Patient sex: M
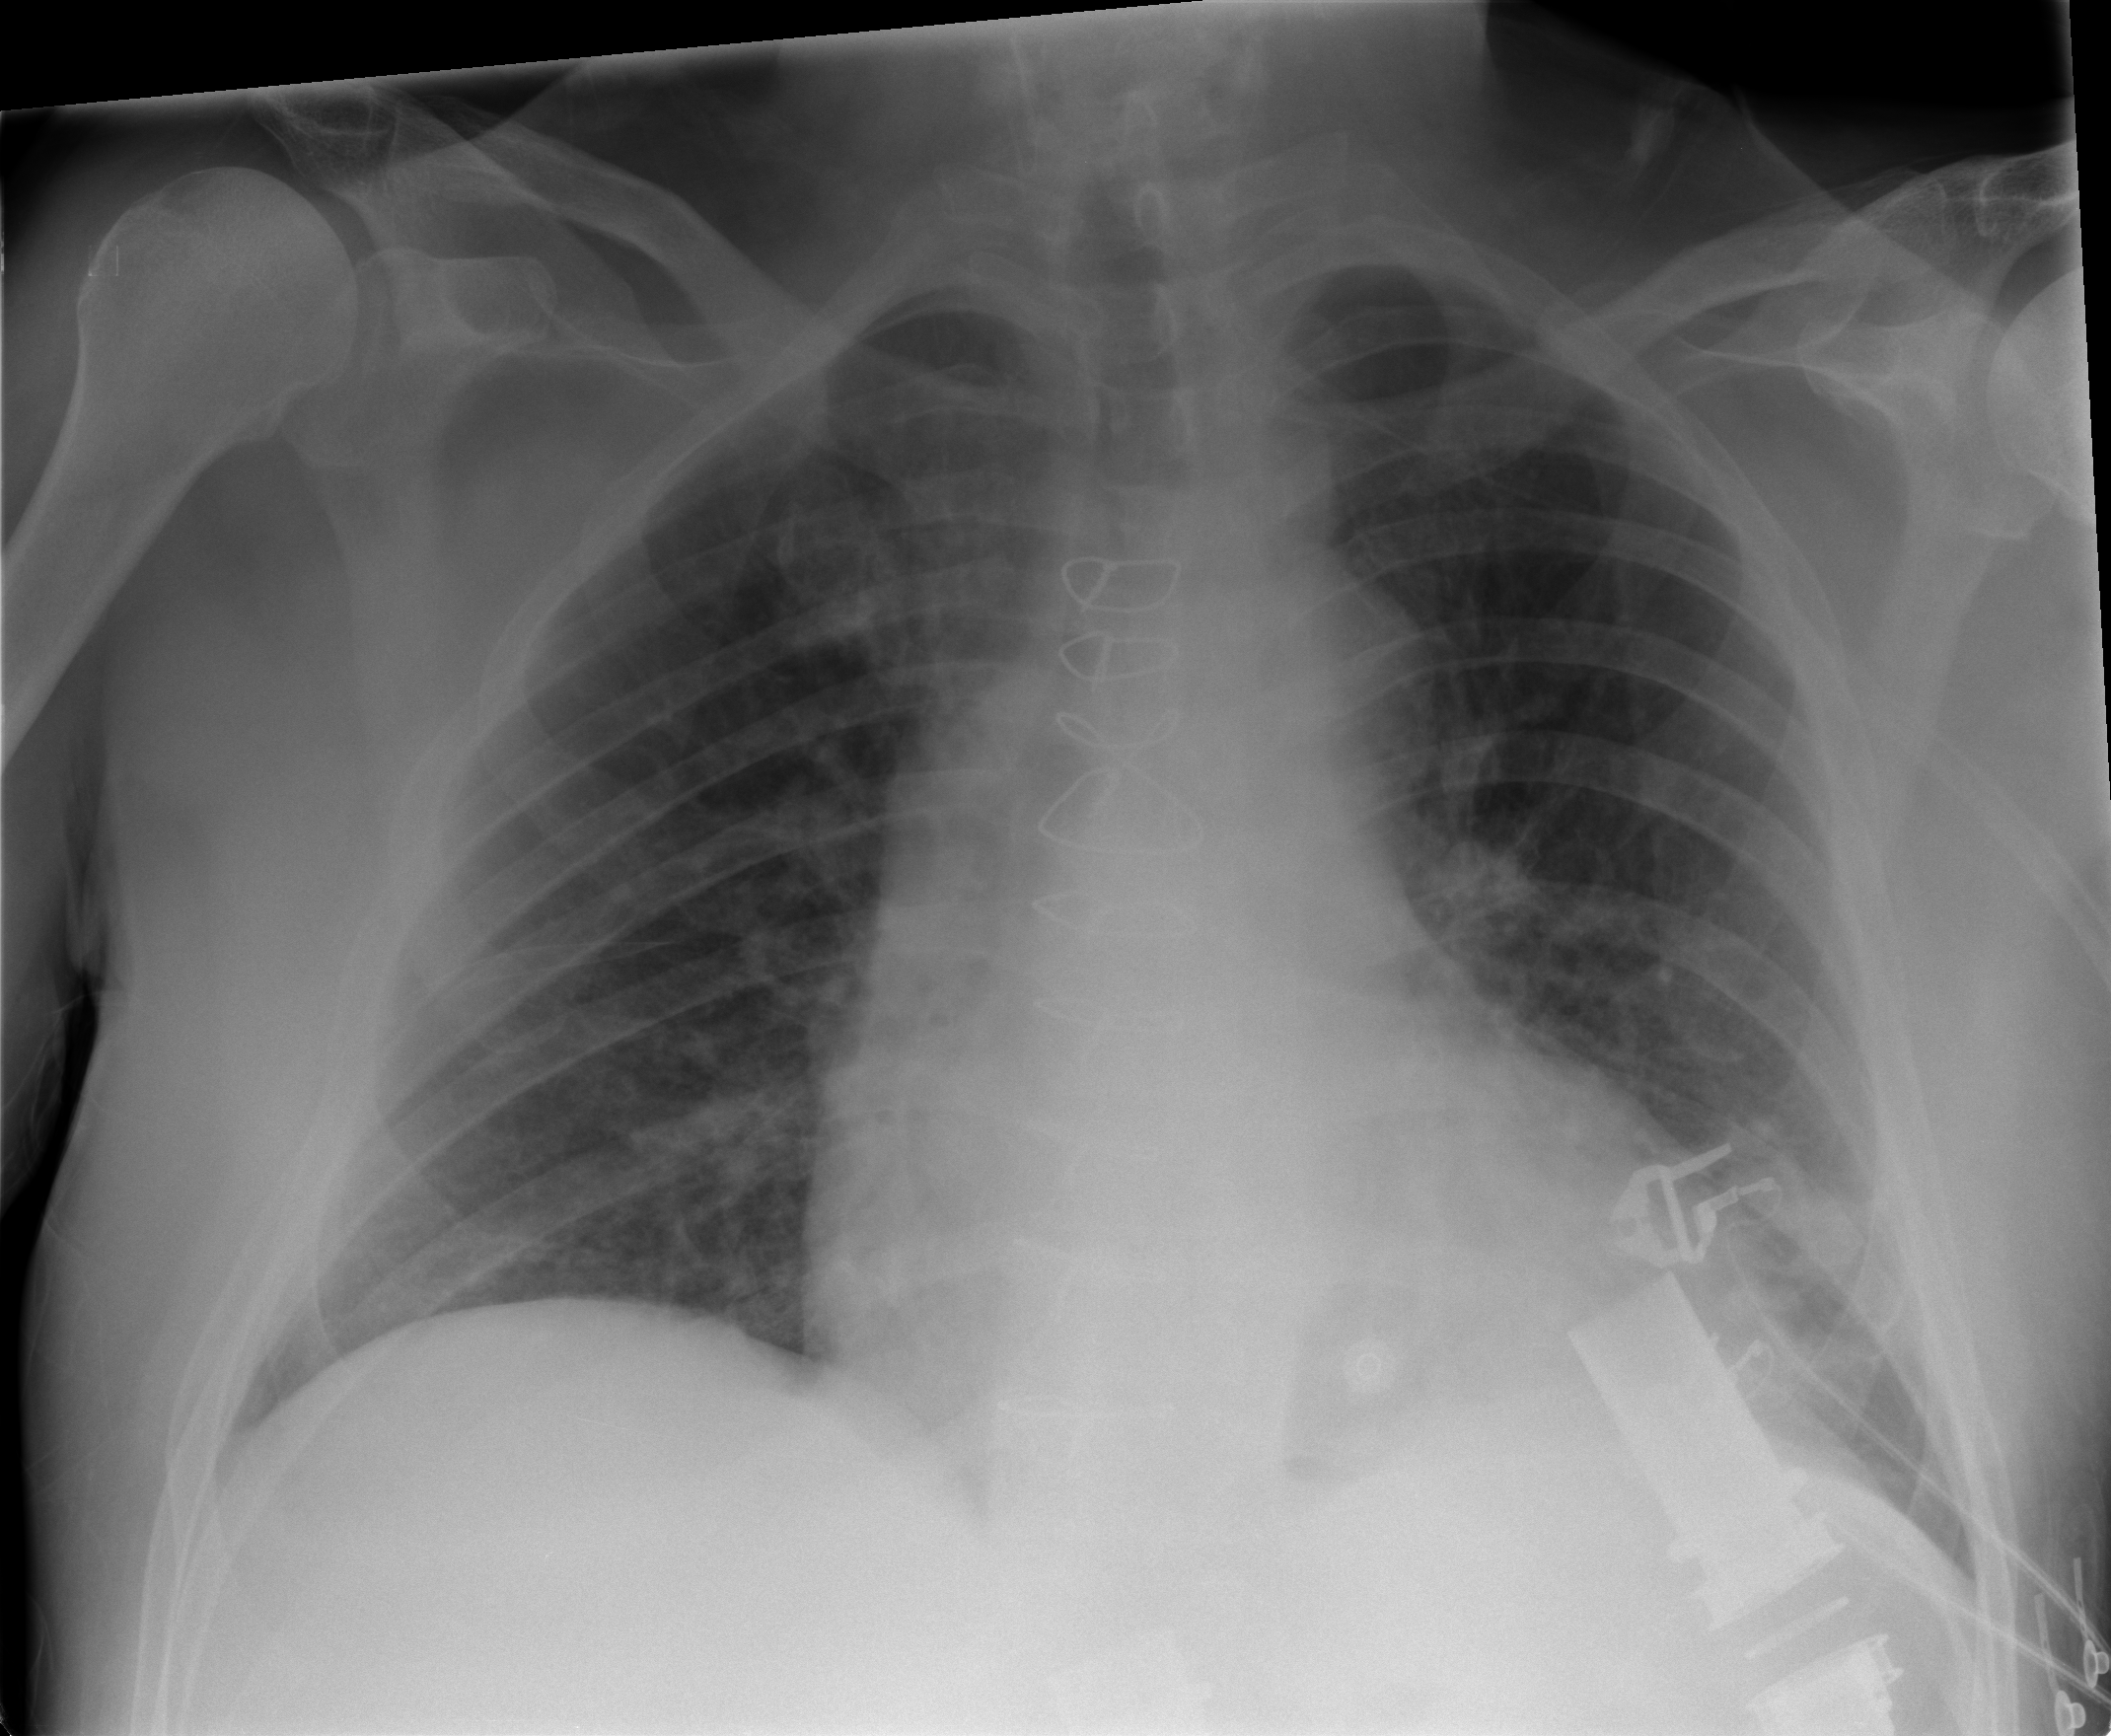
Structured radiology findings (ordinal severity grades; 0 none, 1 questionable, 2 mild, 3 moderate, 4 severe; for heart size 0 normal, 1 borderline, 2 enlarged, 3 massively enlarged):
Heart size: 0
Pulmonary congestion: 1
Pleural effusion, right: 0
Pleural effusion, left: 0
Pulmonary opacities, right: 0
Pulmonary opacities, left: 1
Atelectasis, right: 0
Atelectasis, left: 1